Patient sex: F
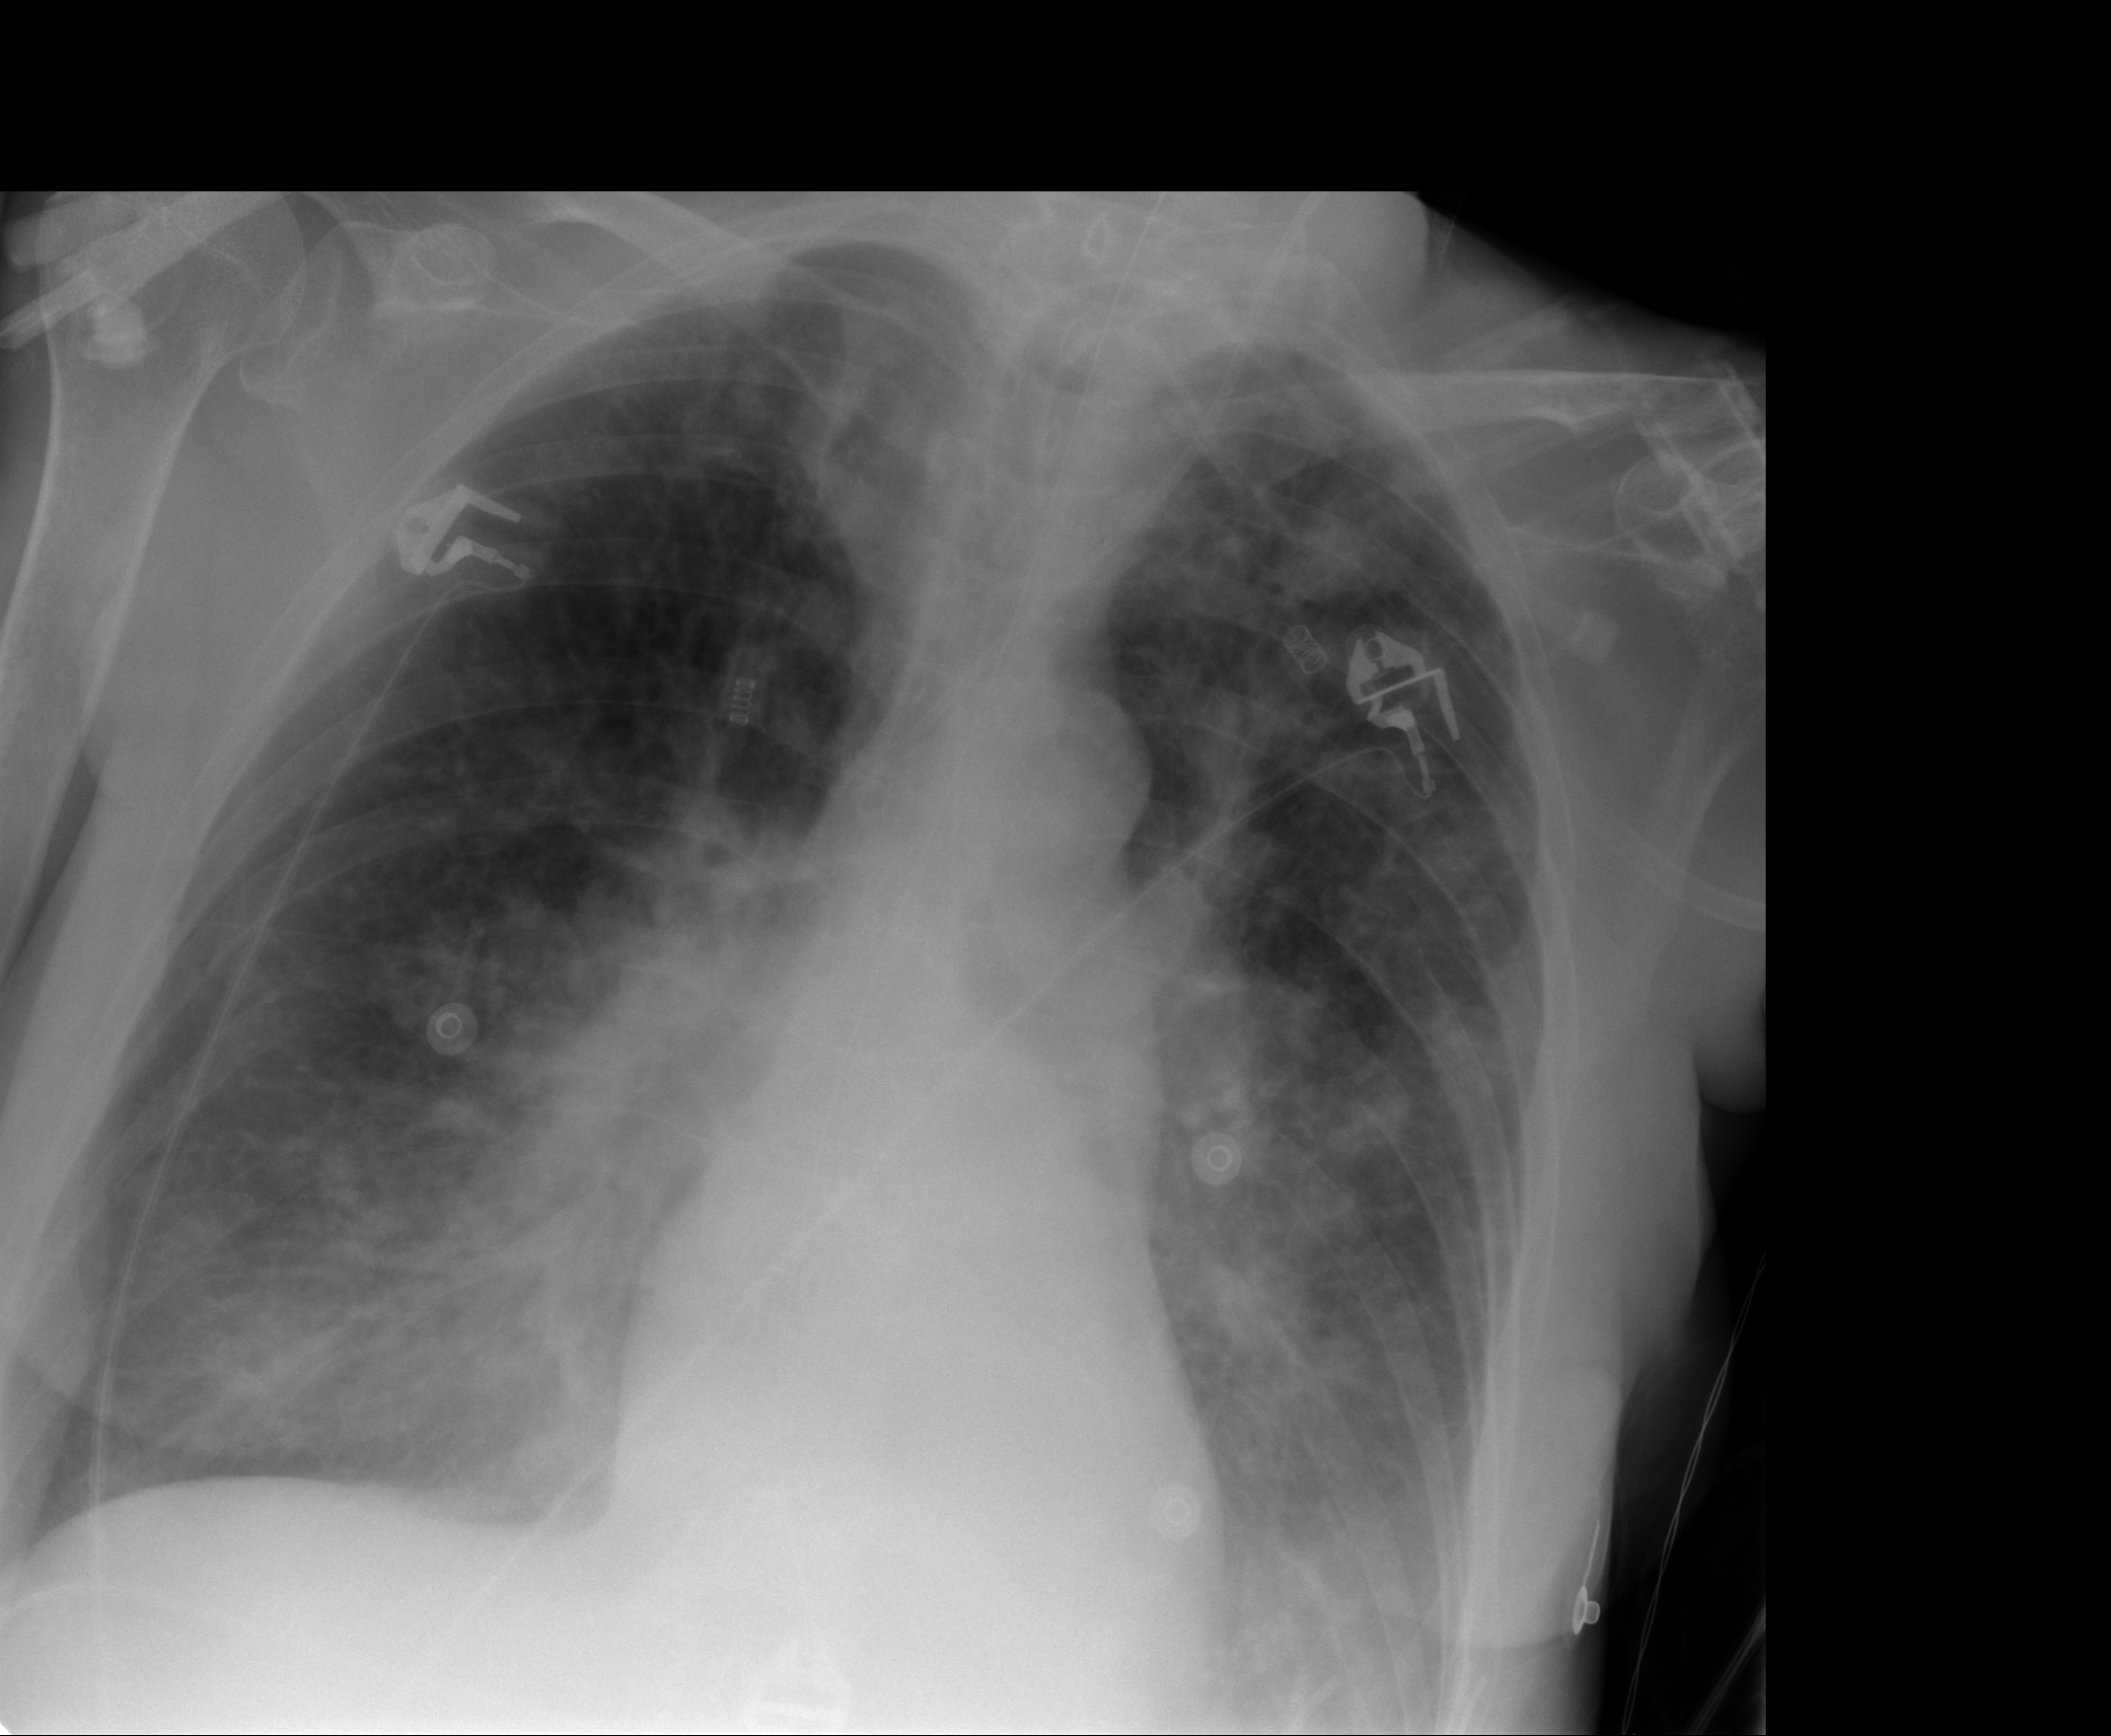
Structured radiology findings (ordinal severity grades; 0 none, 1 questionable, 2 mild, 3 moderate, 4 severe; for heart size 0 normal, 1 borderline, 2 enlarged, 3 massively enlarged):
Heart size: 0
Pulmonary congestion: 2
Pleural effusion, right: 0
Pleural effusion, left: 2
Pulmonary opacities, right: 3
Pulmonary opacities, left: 3
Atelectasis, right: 3
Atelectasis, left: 2